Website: walmart
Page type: account-selection
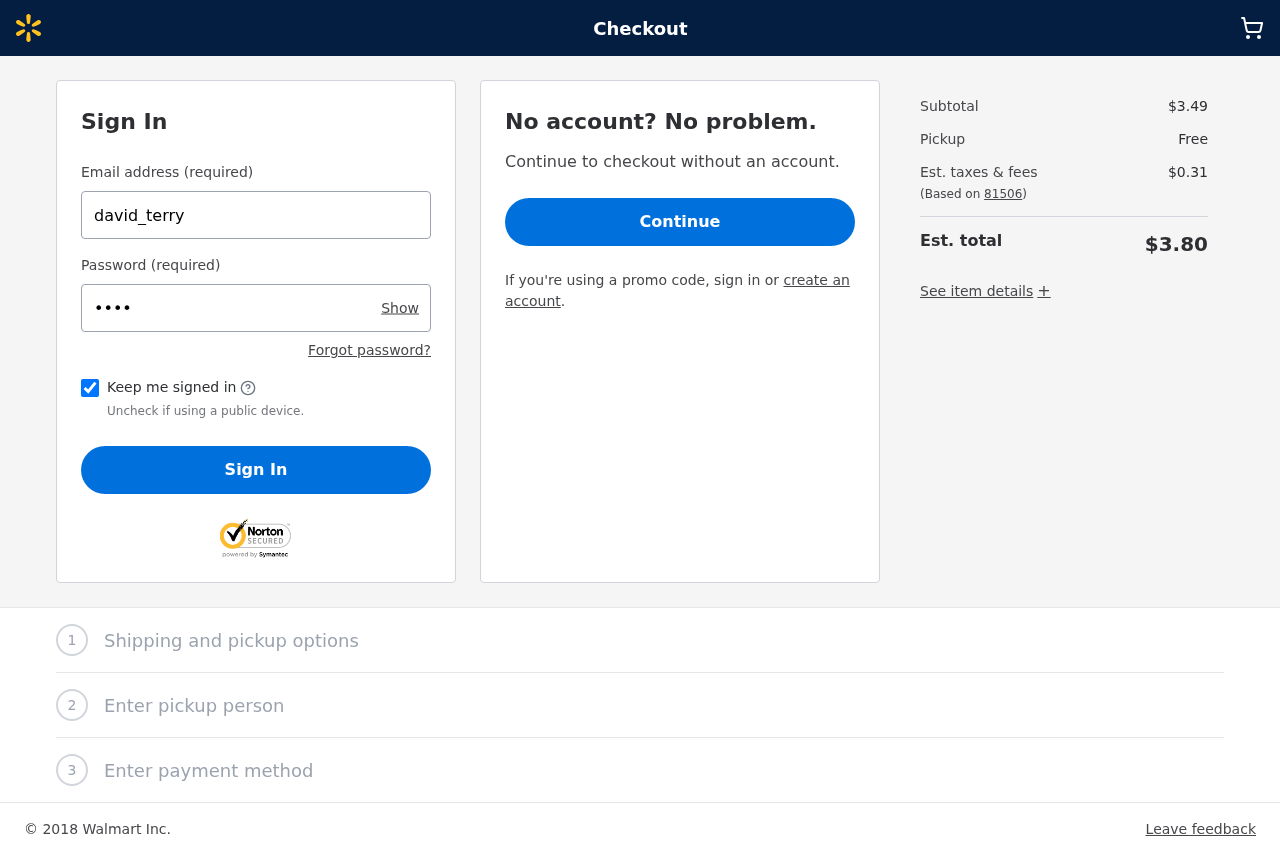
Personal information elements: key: PII_LOGIN_USERNAME
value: david_terry
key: PII_POSTCODE
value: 81506
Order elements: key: ORDER_SUBTOTAL
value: $3.49
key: ORDER_TAX
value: $0.31
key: ORDER_TOTAL
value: $3.80